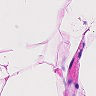
Metastatic tissue present: no